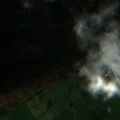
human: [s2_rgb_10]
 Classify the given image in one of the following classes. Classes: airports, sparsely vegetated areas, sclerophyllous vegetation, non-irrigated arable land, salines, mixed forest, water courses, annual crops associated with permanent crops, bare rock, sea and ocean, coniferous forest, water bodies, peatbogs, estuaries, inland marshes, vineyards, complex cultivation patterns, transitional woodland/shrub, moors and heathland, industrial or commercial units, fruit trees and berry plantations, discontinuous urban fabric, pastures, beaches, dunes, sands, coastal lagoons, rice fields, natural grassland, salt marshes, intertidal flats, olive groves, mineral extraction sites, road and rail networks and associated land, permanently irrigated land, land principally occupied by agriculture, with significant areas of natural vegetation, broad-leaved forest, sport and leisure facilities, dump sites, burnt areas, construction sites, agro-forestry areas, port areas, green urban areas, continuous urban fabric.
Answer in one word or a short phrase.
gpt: pastures, coniferous forest, peatbogs